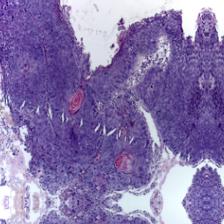
Diagnosis: OSCC